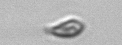
Label: Cryptophyta